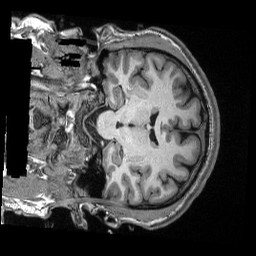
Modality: T1w
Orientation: coronal
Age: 25
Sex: male
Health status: healthy
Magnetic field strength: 3 T
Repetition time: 2.53 s
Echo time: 0.00331 s